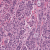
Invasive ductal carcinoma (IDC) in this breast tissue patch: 1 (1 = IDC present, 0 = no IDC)